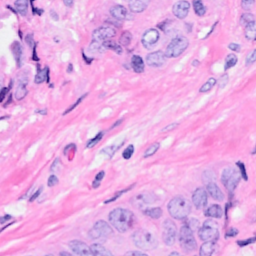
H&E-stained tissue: Breast